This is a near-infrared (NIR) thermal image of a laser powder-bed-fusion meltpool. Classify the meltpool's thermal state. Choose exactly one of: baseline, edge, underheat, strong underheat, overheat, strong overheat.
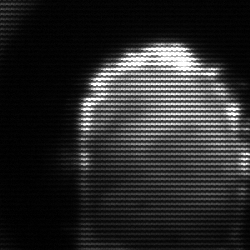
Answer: baseline